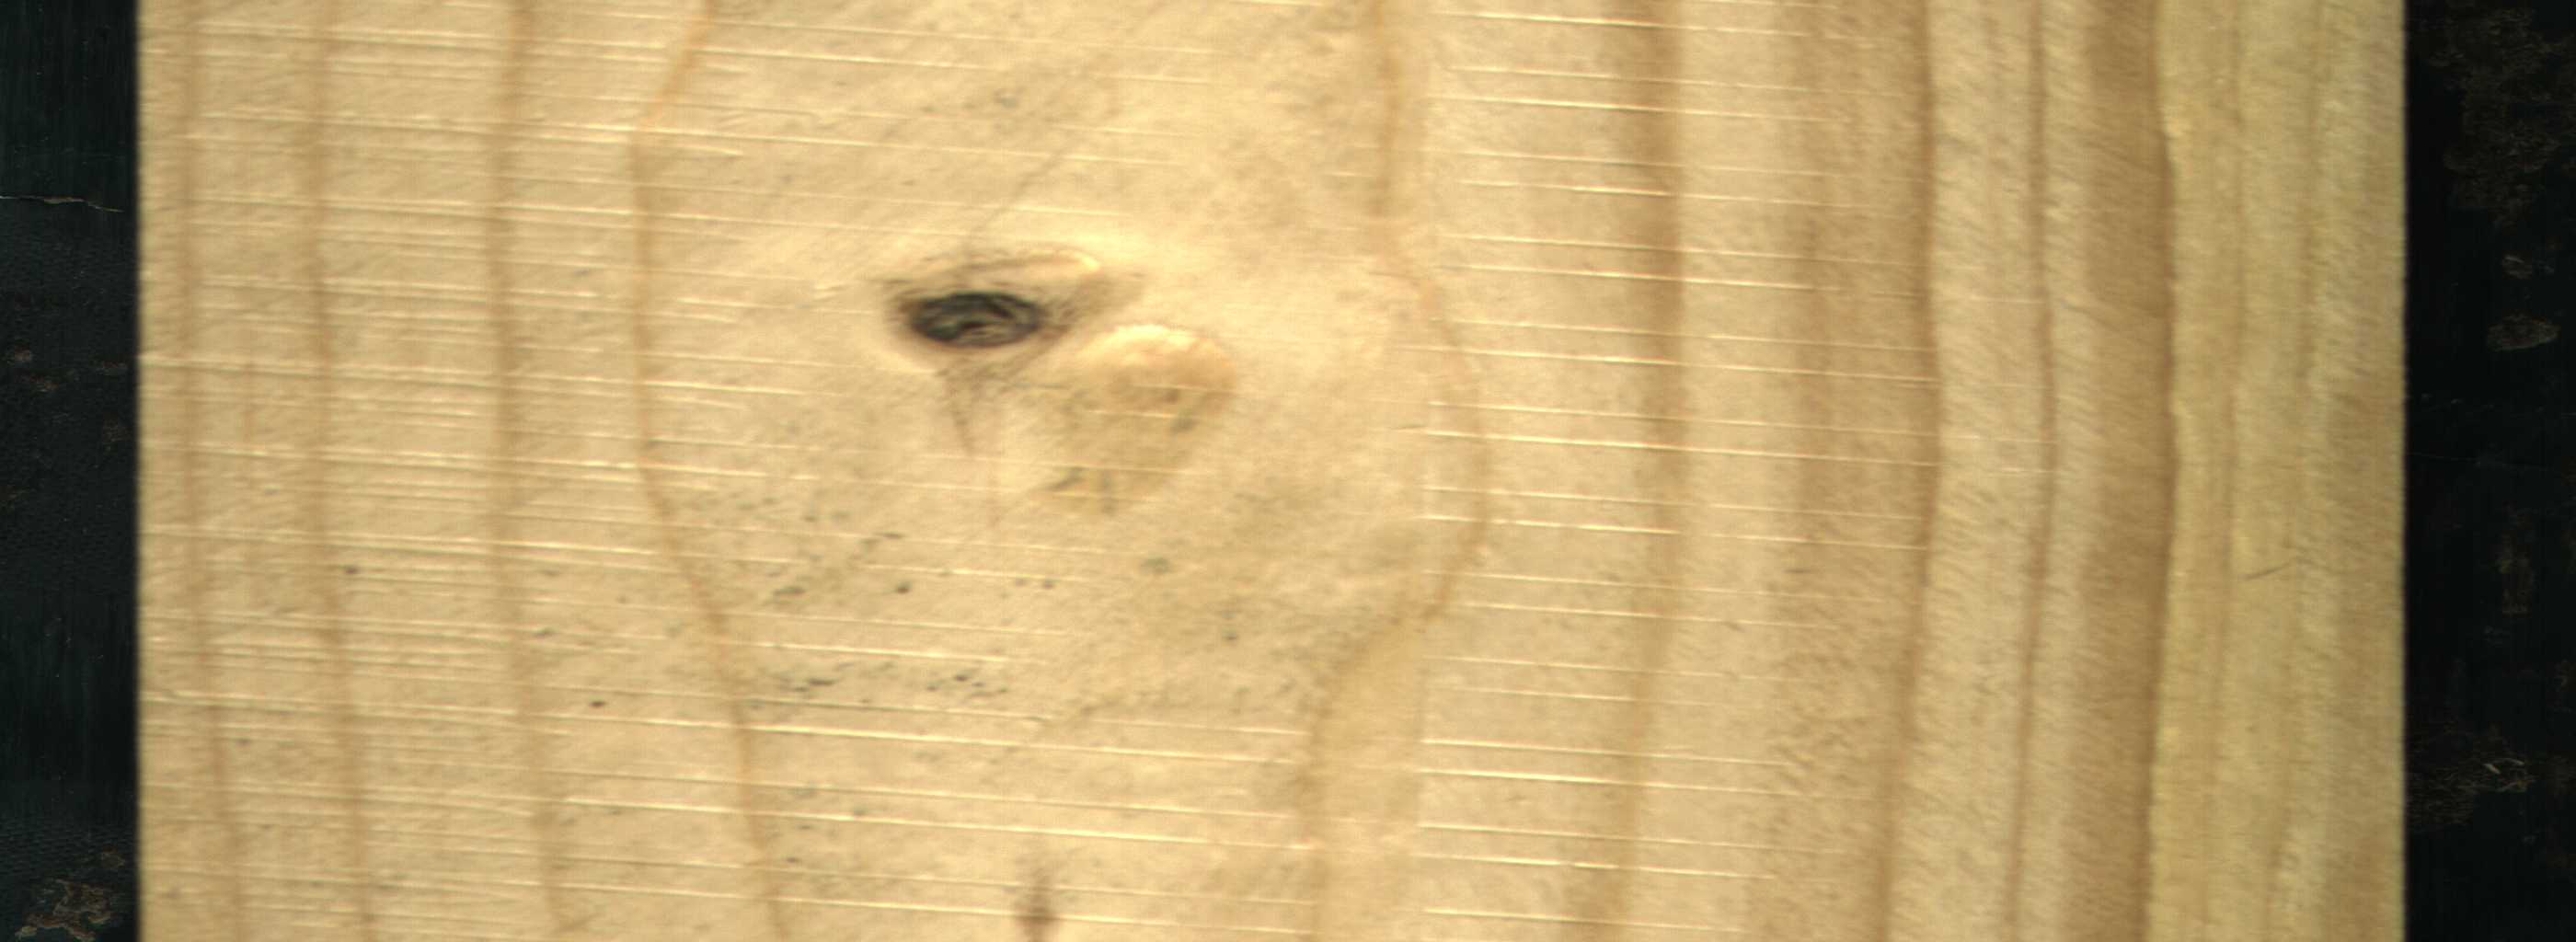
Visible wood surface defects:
Dead_Knot